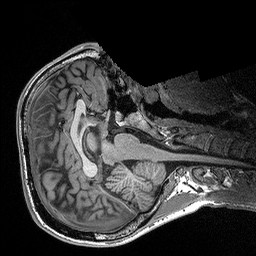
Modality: T1w
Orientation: axial
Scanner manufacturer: siemens
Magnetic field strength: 3 T
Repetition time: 2.3 s
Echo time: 0.00298 s